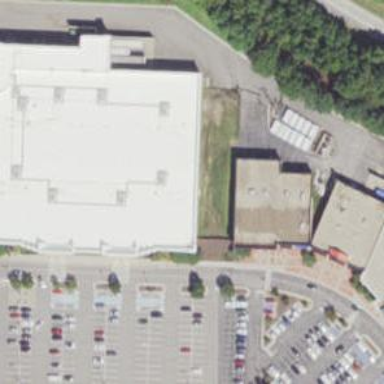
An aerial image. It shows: Department store building.